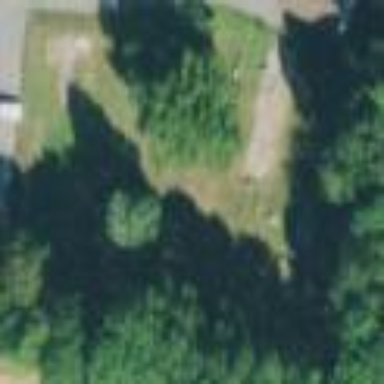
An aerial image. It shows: Graveyard.